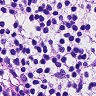
Metastatic tissue present: no